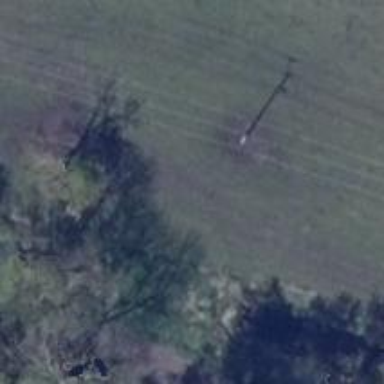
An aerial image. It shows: Power pole.